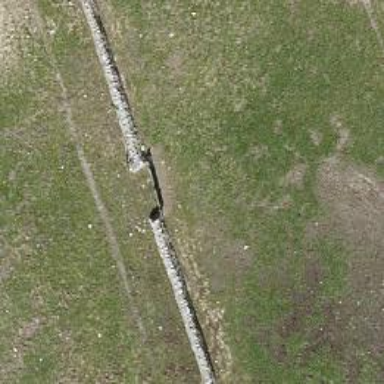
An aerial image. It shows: Wall is shown in the image.